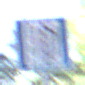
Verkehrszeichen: NothalteUndPannenbucht
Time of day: Midday
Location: Roofed (Underpass)
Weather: Clear
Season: NotSpecified
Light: Natural